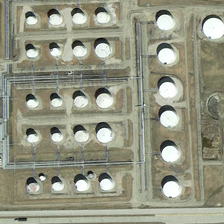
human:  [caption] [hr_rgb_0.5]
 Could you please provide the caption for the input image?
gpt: many storage tanks are surrounded by many bareland .

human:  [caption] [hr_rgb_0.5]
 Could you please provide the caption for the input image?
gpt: many storage tanks are surrounded by many bareland .

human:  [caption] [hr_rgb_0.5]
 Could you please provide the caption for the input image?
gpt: many storage tanks are surrounded by many bareland .

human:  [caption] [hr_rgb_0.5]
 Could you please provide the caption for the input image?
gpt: many storage tanks are surrounded by many bareland .

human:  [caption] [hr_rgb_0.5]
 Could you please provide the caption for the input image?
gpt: many storage tanks are surrounded by many bareland .